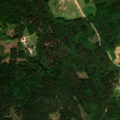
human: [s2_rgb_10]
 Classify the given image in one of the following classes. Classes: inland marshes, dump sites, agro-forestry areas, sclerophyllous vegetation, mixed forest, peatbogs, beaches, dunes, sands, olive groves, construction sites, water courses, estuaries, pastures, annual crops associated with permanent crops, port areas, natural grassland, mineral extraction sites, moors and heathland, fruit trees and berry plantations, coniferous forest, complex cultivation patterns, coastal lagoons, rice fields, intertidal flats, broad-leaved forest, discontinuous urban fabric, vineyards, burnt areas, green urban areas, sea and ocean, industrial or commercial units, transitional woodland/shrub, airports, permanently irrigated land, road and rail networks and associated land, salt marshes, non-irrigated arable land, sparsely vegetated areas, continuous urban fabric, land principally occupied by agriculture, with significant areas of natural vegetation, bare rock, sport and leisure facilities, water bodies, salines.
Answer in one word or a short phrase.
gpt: land principally occupied by agriculture, with significant areas of natural vegetation, coniferous forest, mixed forest, transitional woodland/shrub